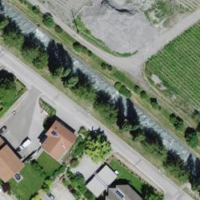
EUNIS habitat code: 54
Species observed at this site:
Cornus sanguinea